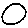
Label: circle